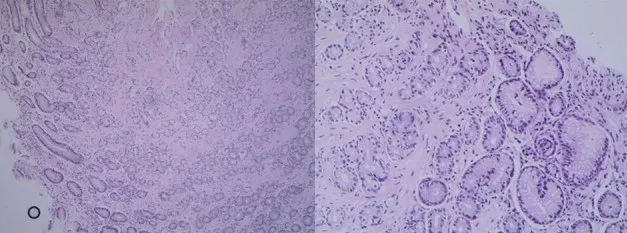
Pathological images showed spindle cells with involvement of the pancreas, duodenal serosa, and serosa of the gallbladder. No lymph node metastasis was found.
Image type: pathology (fish)